Question: Apparently, it's not documented or I missed it.
<URL>'s the link to the documentation and below's the text as an image:
(17/5): I think too many confused this question to be a comparator question. It is not. The comparator compares between 2 elements. According to that comparison, the list sorted.
I'll refine/simplify the question even further: If the comparator decides that element A is smaller than element B. , will element A be located at a lower index than element B?

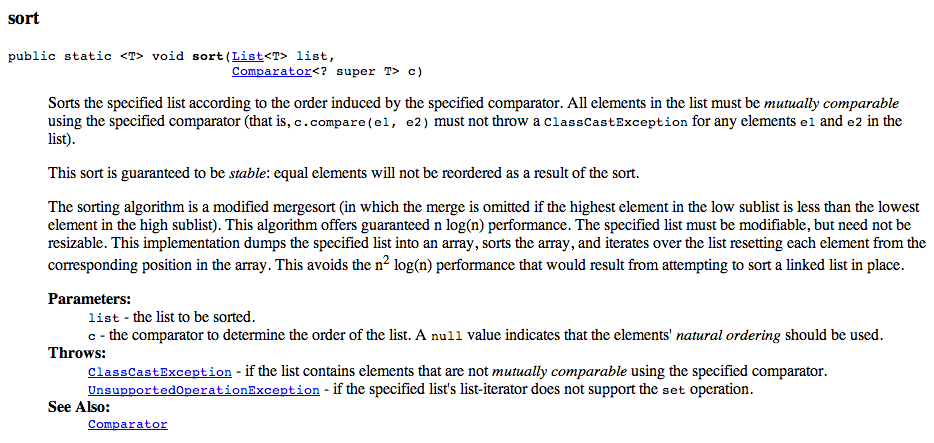
Answer: The sort order is always , where the Comparator defines which items are larger than others.
From the documentation for <URL>:
> Sorts the specified list according to the order induced by the specified comparator.
From the documentation for <URL>:
> Compares its two arguments for order. Returns a negative integer, zero, or a positive integer as the first argument is less than, equal to, or greater than the second.